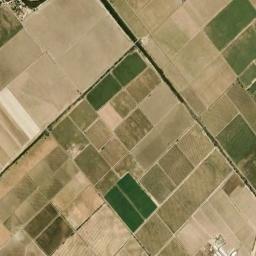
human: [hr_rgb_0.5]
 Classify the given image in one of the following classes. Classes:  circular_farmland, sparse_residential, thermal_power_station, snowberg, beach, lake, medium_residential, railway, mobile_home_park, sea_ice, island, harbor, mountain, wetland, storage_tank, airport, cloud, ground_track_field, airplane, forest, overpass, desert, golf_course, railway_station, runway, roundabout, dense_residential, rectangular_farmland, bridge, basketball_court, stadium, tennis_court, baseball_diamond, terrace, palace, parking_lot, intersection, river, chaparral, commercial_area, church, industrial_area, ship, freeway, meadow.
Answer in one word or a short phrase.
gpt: rectangular_farmland